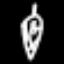
Label: leaf